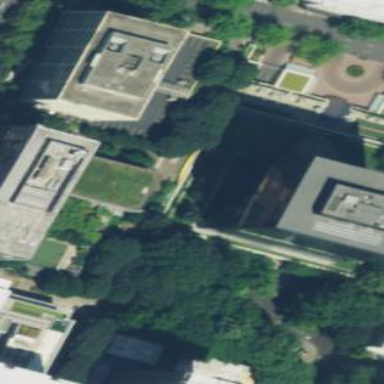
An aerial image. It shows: Black building.